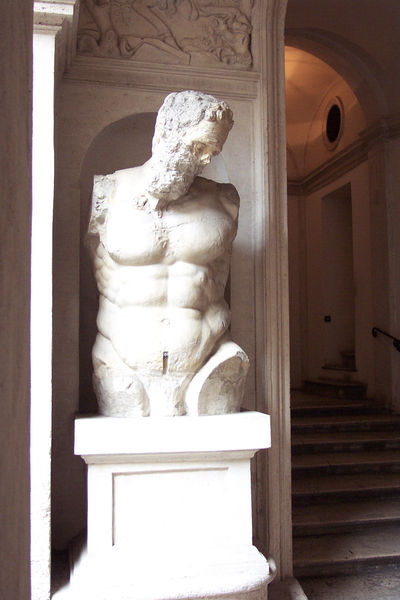
Titel: Palazzo Altemps, Rom
Standort: Rom, Palazzo Altemps (EU - I - Latium)
Schlagwörter: gott, held, kopf, mann, nackt, weiß, brust, marmor, säule, gebäude, bart, sockel, stein, skulptur, statue, treppe, muskeln, büste, stufen, gesenkt, plastik, schild, torso, rom, griechenland, korso, olastik+